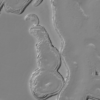
Label: not_dusty